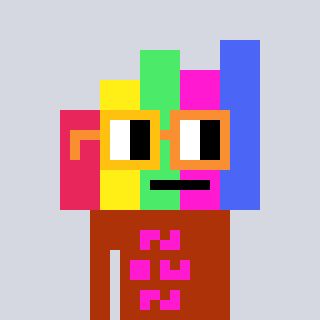
a pixel art character with square yellow and orange glasses, a bar chart-shaped head and a hotbrown-colored body on a cool background